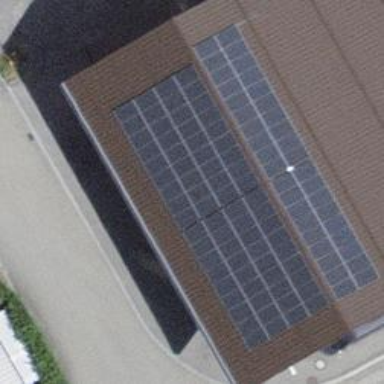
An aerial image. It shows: Solar power generator using photovoltaic panels.